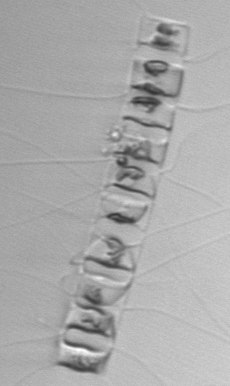
Label: Chaetoceros_didymus